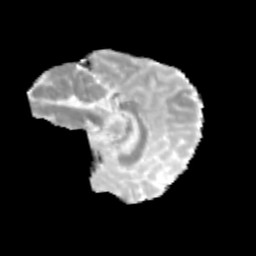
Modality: MD
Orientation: sagittal
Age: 13
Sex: female
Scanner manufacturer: siemens
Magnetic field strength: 3 T
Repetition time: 3.8 s
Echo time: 0.07 s